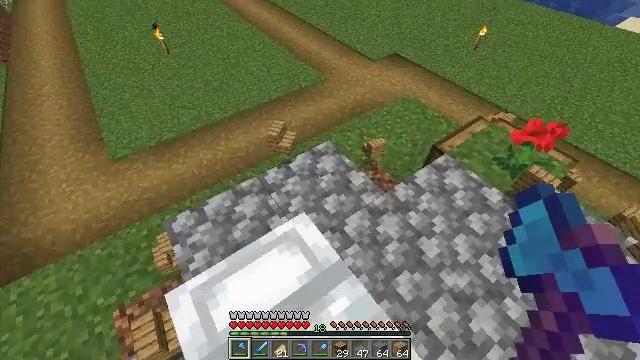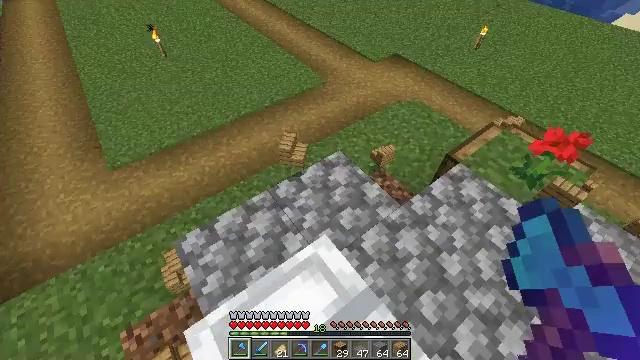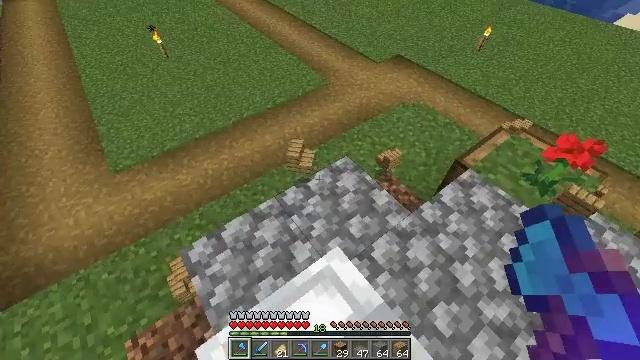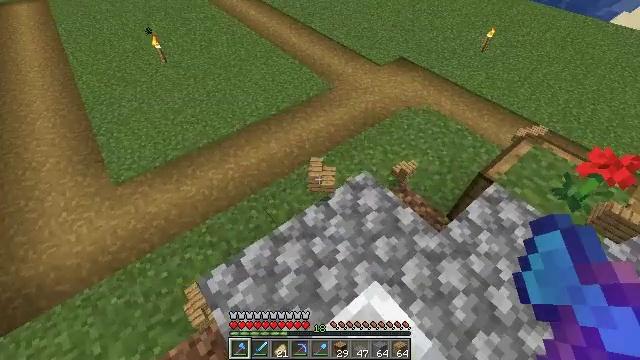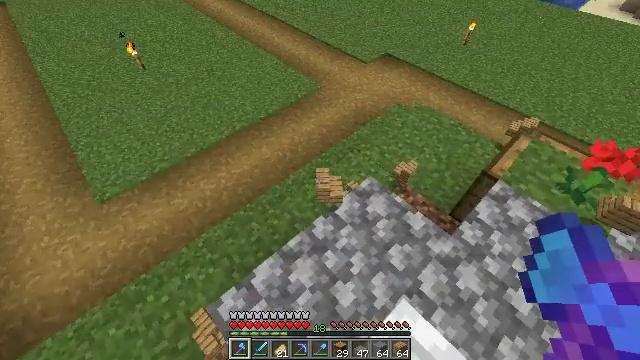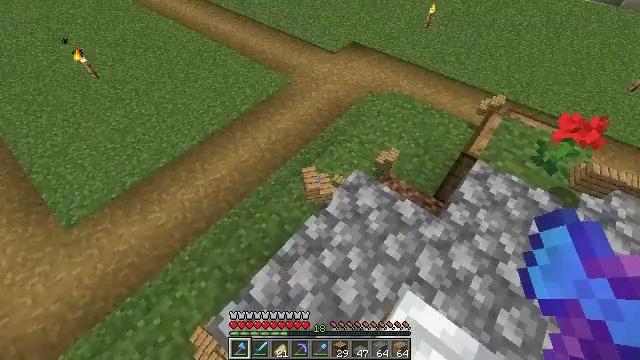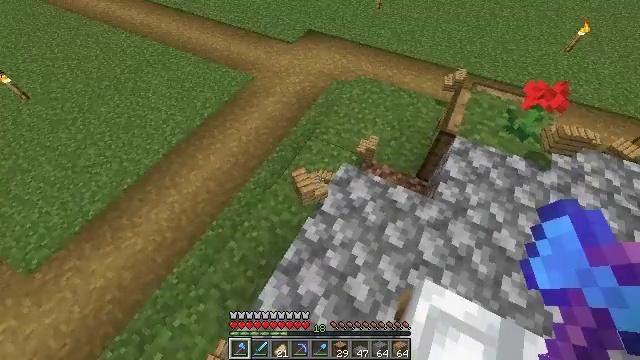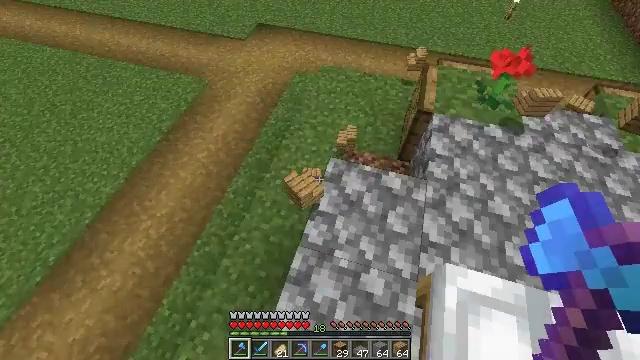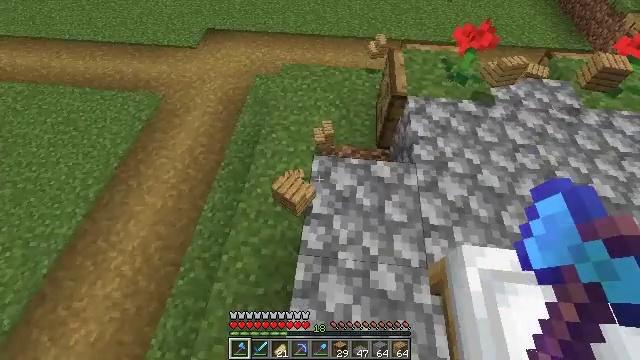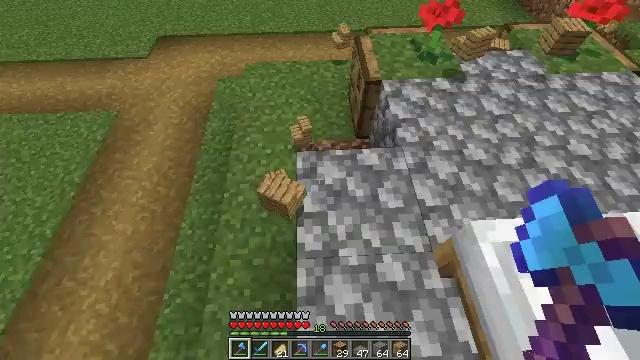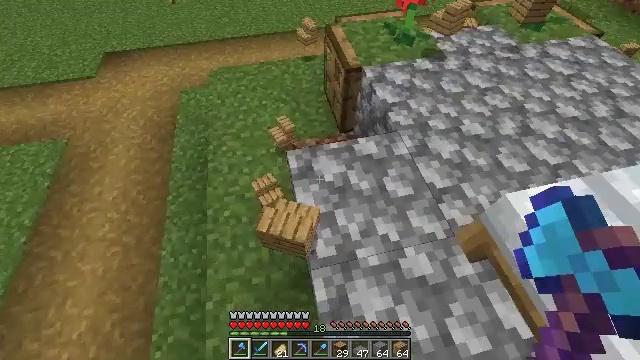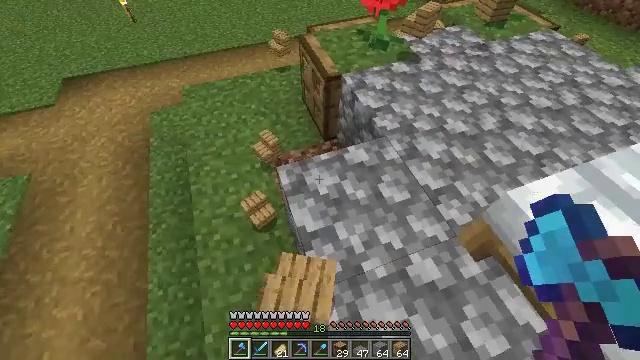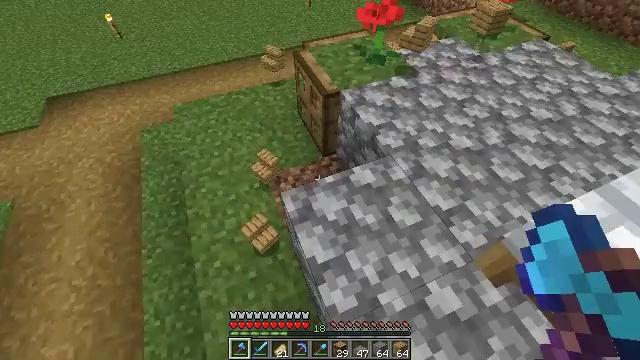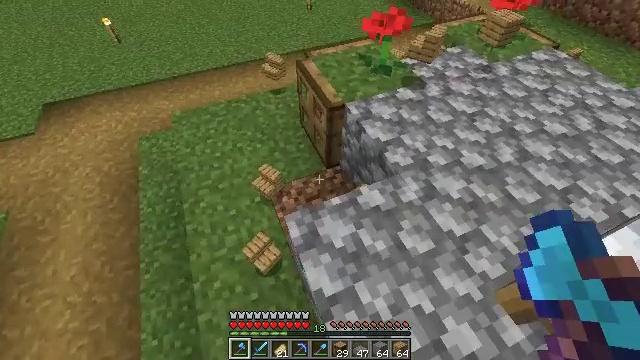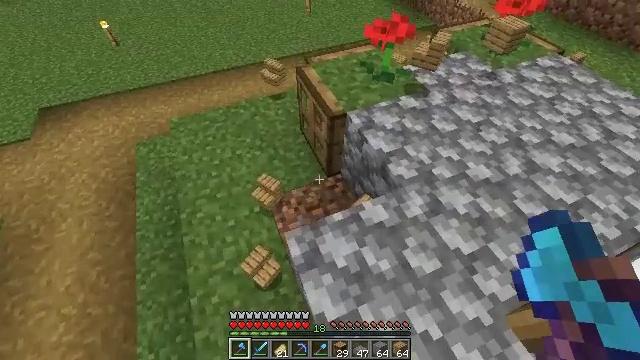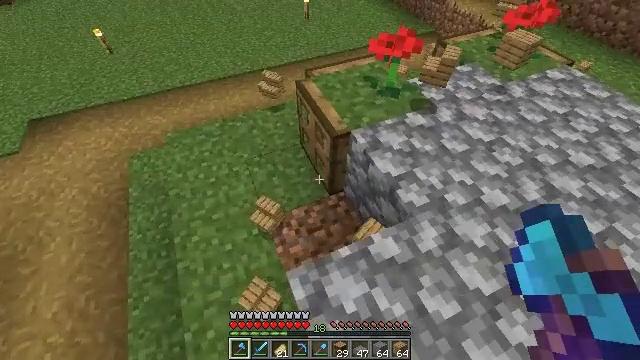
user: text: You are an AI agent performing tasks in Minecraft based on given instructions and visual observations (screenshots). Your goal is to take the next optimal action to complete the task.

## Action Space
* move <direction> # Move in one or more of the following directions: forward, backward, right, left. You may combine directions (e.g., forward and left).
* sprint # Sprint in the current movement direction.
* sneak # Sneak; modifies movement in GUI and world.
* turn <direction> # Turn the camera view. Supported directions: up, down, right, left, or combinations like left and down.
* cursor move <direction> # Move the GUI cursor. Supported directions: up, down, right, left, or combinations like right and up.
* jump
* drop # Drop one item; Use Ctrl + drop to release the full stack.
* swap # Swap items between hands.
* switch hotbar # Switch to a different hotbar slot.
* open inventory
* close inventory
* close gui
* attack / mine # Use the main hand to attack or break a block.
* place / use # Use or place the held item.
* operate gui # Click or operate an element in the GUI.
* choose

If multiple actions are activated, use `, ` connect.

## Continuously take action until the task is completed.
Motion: motion action
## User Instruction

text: Break the oak trapdoor to collect it.
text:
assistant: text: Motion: move forward and move left, turn right
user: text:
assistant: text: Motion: move forward and move left
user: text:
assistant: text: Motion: move forward and move left, turn right
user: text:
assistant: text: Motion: move forward and move left, turn right
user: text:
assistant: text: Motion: move forward and move left, turn right and down
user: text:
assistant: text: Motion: move forward and move left, turn right and down
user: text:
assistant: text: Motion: move forward and move left, turn right and down
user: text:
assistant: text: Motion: move forward and move left, turn right
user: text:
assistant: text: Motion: move forward and move left, turn right
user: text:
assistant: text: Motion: move forward and move left, turn right and up
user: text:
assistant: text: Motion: move forward, turn right and up
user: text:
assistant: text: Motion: move forward, turn right and up
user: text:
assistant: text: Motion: move forward
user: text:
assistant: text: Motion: move forward
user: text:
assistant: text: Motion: move forward and move left
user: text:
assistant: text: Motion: move forward and move left, turn right
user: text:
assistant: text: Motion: move forward and move left, turn right
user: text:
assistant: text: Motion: move forward and move left, turn right
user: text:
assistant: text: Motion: move forward and move left, turn right and up
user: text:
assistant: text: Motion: move forward and move left, turn right and up
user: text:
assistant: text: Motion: move forward and move left, turn right and up
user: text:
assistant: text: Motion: move forward and move left
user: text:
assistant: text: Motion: move forward and move left
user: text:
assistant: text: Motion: move forward and move left
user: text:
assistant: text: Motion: move forward and move left, turn right
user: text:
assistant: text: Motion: move forward and move left, turn right
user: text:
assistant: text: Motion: move forward and move left, turn right
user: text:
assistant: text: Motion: move forward and move left, turn right and up
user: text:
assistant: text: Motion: move forward and move left, turn right
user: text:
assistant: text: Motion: move forward and move left, turn right